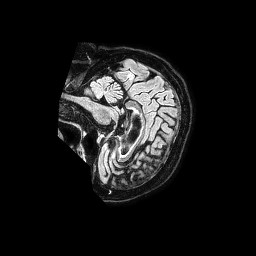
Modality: FLAIR
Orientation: sagittal
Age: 73
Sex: female
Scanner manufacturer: philips
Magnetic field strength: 1.5 T
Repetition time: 4.8 s
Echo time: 0.3 s